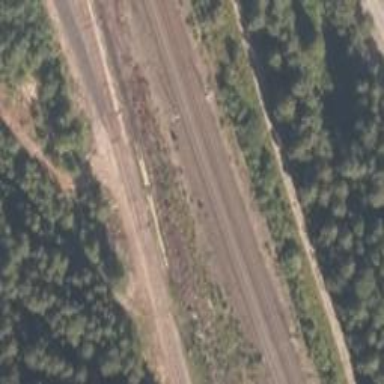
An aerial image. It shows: Railway track with continuous electrified contact lines.